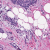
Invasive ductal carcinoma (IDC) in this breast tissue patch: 0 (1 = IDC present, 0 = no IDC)